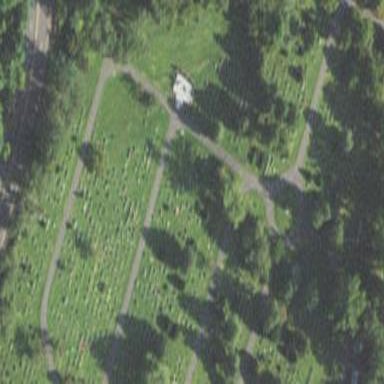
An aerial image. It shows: Cemetery.